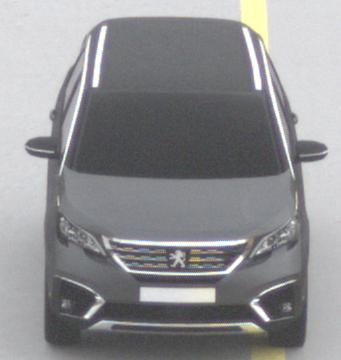
Make: Peugeot
Model: 5008 1.2 PureTech 130 Active
Detailed model: 5008 (II) (03/17 - 09/20)
Model produced from: 2017/03
Model produced until: 2018/07
Doors: 5
Color: gray
Road condition: dry road
Daytime: morning or afternoon
Contrast: low contrast